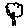
Label: tree